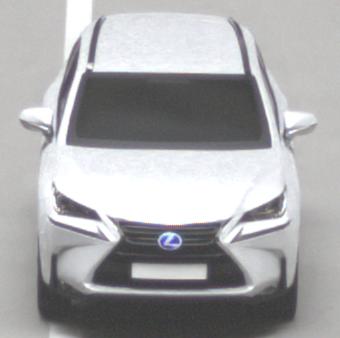
Make: Lexus
Model: NX 300h
Detailed model: NX (AZ1)
Model produced from: 2017/11
Model produced until: 2018/08
Doors: 5
Color: white
Road condition: dry road
Daytime: midday
Contrast: medium contrast